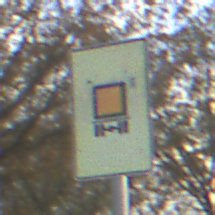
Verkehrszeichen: KennzeichnungspflichtigeFahrzeugeGefaehrlicheGueterOhnePfeilsymbol
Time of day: MorningAfternoon
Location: Outdoor (Suburban)
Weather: PartlyCloudy
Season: NotSpecified
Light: Natural